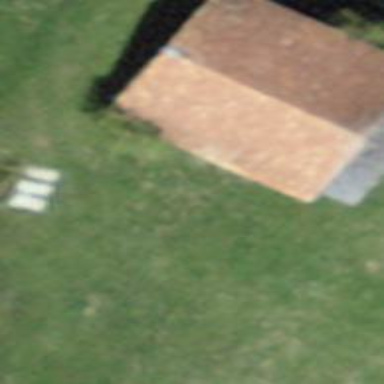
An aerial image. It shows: Rural barn.